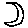
Label: moon